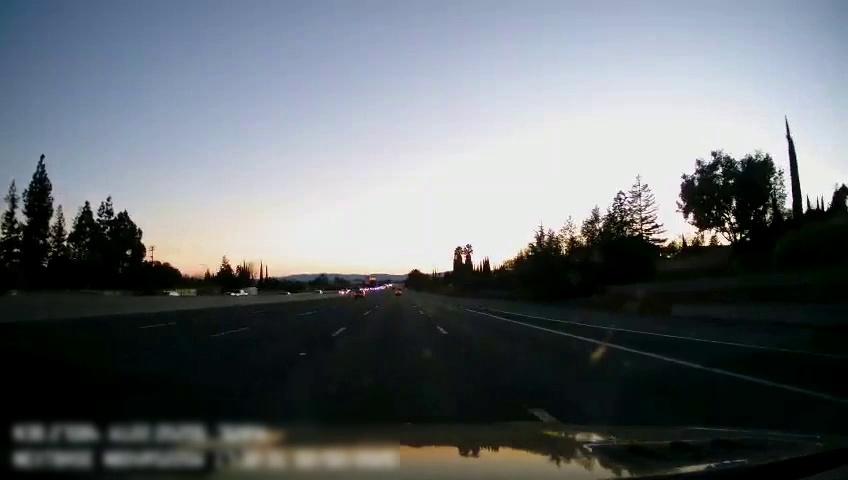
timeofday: Day
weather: Sunny
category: Drivable Space
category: Vehicles | SUV
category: Vehicles | Car
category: Vehicles | Truck
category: Vehicles | Car
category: Vehicles | SUV
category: Lanes | Current Lane
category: Lanes | Alternate Lane
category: Lanes | Alternate Lane
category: Lanes | Current Lane
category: Lanes | Alternate Lane
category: Lanes | Alternate Lane